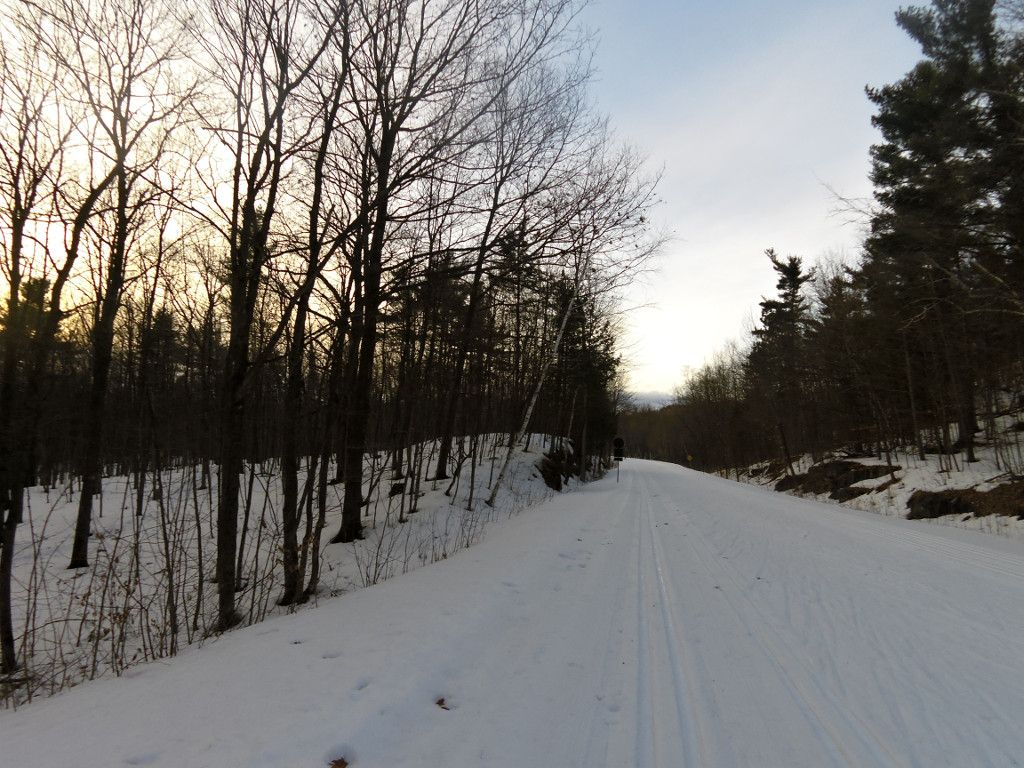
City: ottawa-gatineau